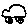
Label: car